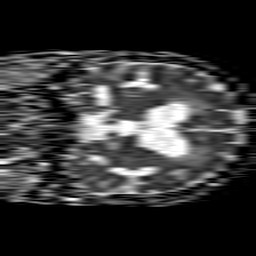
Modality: ADC
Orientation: coronal
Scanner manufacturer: philips
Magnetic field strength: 1.5 T
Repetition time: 4.6 s
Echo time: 0.08631 s